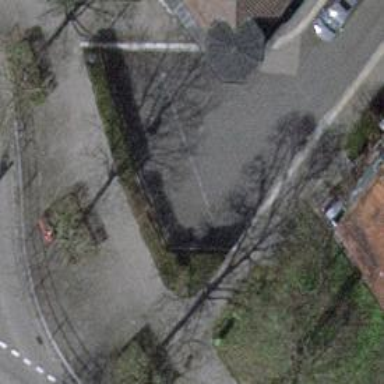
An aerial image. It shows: Turning circle on the road.